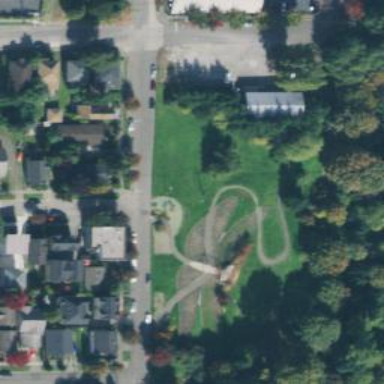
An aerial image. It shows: Residential road with separate sidewalk.